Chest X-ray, PA view. Patient: 64 years old, sex M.
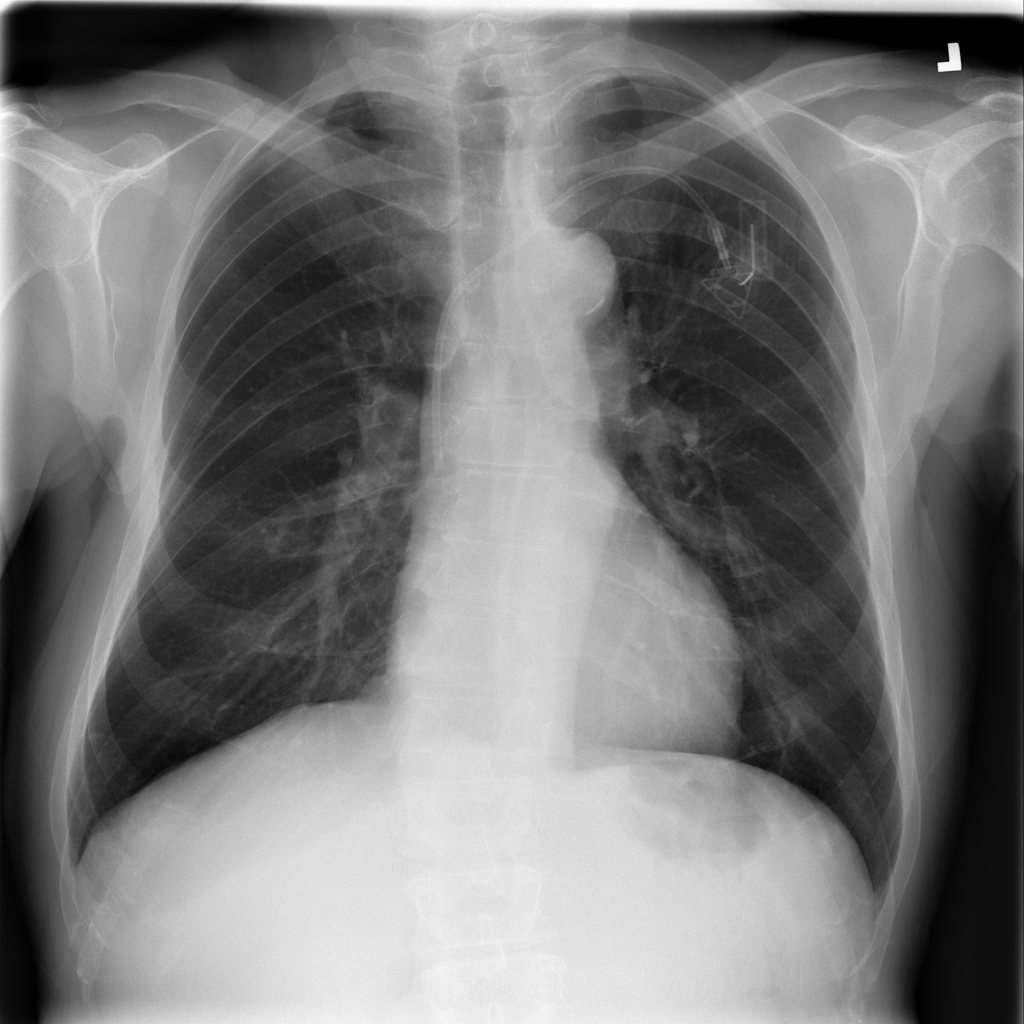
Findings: No Finding